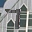
Label: 7